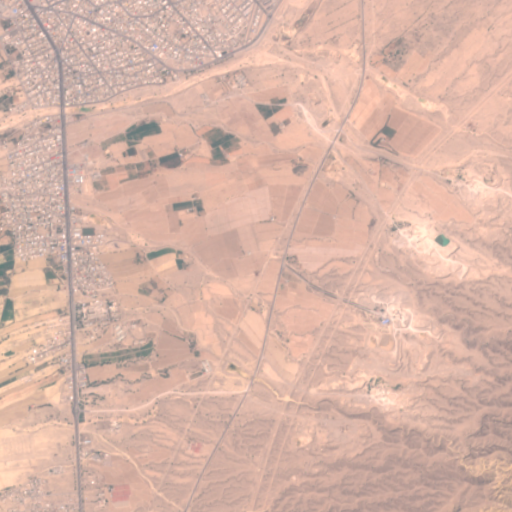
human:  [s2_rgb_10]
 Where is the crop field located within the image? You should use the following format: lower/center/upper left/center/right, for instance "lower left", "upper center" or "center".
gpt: The crop field is located in the center left of the image.
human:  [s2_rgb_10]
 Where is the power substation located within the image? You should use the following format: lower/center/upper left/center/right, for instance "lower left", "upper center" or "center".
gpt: The power substation is located in the lower left of the image.
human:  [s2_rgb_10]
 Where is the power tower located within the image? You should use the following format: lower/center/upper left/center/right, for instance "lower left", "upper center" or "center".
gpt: The power tower is located in the lower left of the image.
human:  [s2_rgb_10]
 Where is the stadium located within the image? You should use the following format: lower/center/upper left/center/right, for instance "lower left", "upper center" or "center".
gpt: The stadium is located in the upper left of the image.
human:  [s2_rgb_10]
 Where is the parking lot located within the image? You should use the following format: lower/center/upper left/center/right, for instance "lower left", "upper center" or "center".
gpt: There is no parking lot in the image.